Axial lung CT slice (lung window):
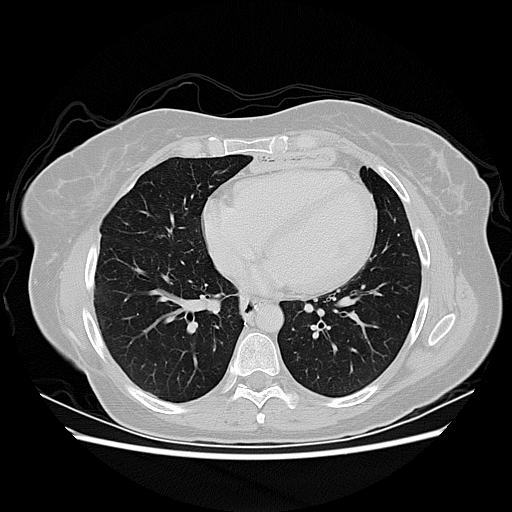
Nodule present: no